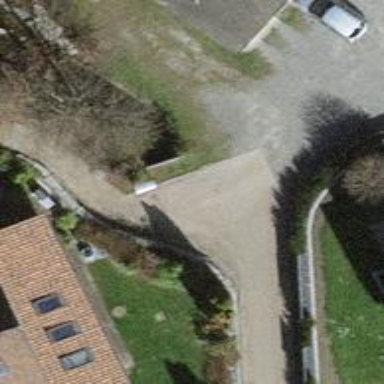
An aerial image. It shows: Bollard.